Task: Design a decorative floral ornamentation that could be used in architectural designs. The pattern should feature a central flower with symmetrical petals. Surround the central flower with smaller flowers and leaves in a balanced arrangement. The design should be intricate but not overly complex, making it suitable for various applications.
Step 1649:
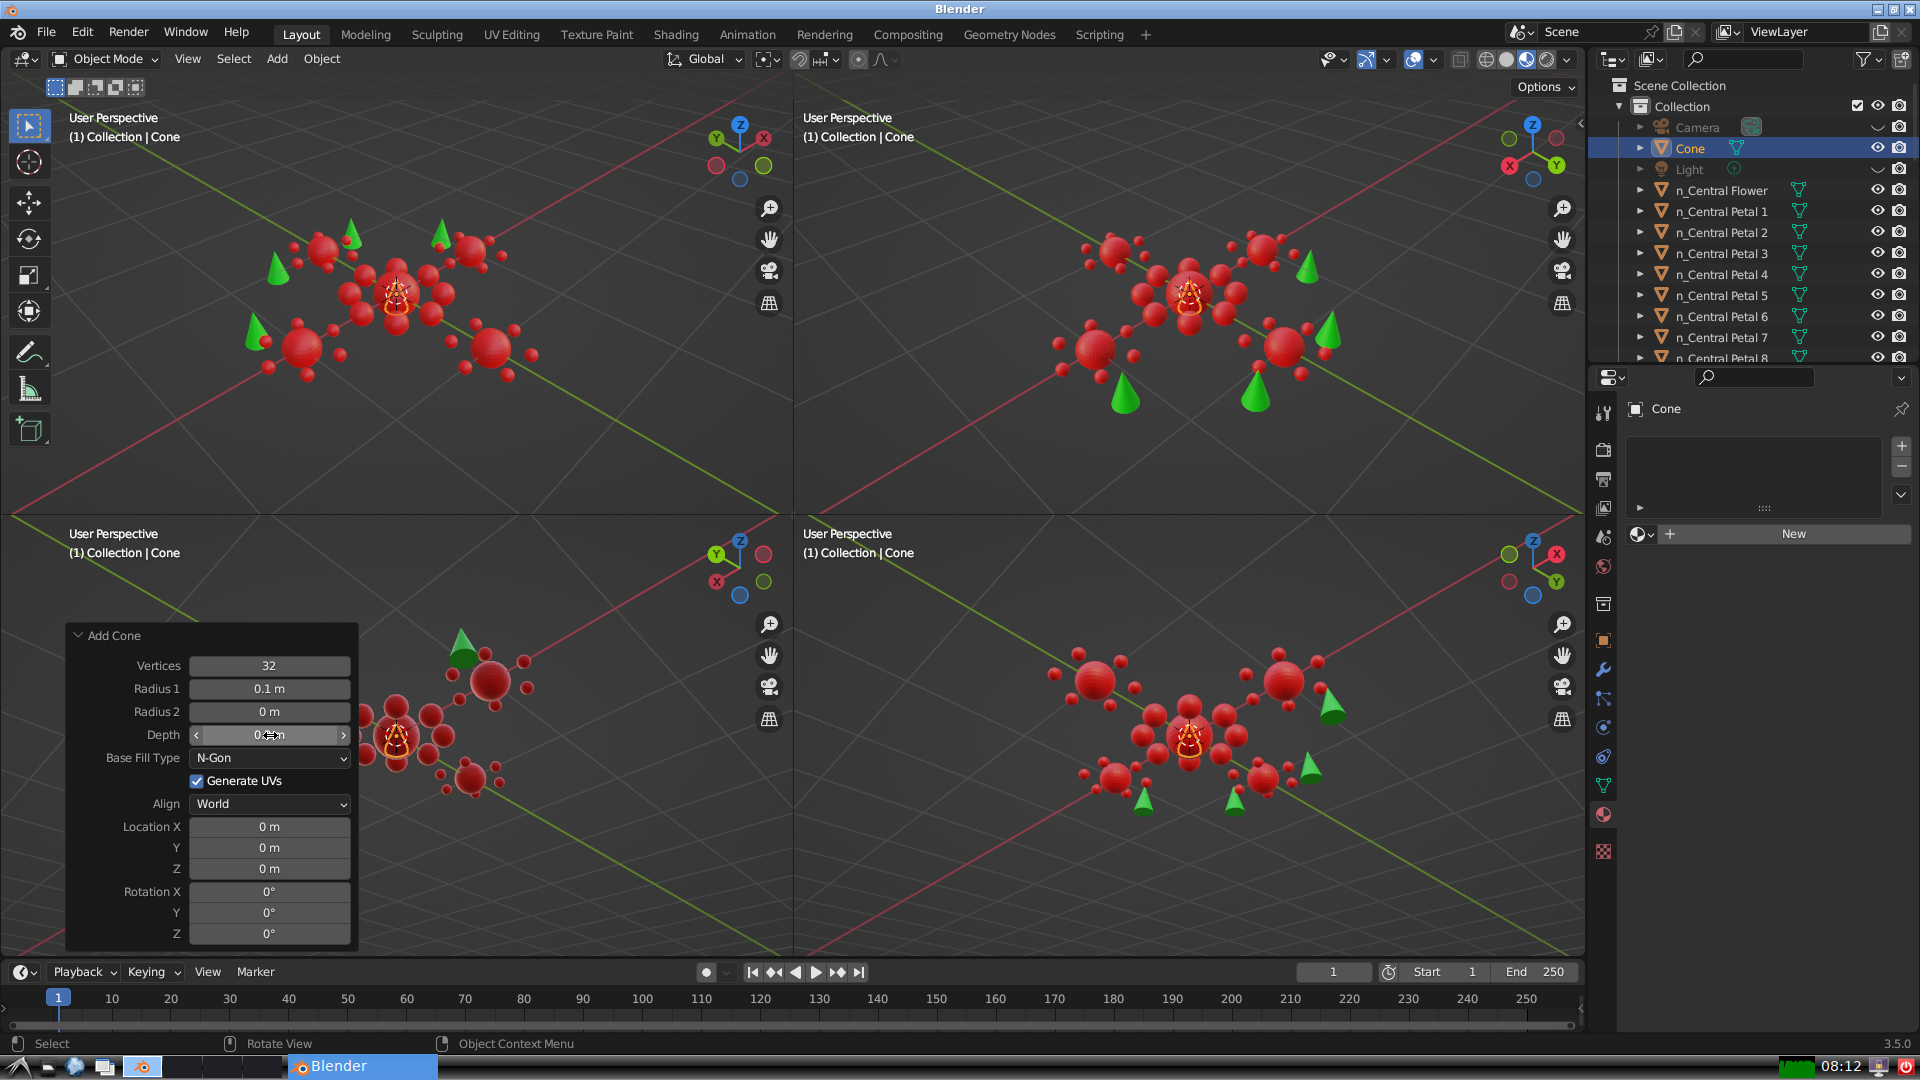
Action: click: no